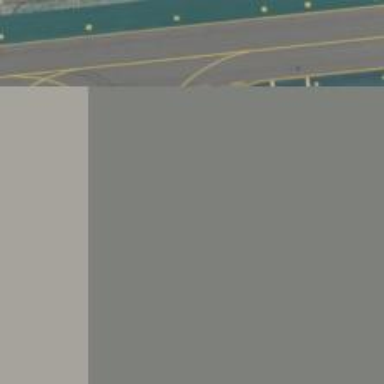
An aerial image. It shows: View of taxiway at the airport.